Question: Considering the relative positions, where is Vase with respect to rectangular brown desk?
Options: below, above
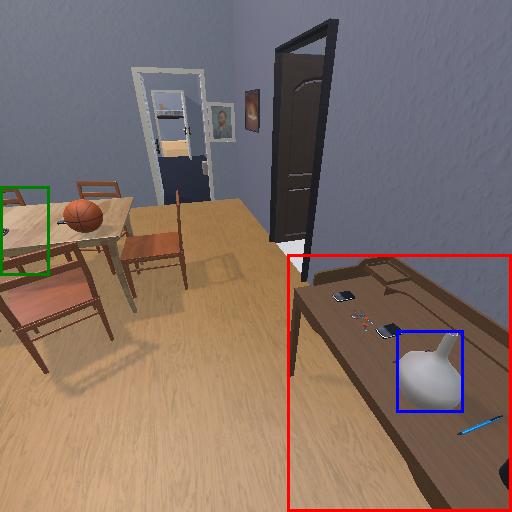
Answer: below